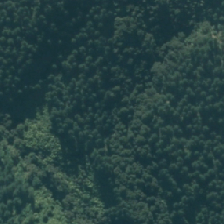
Land cover: manuka_kanuka